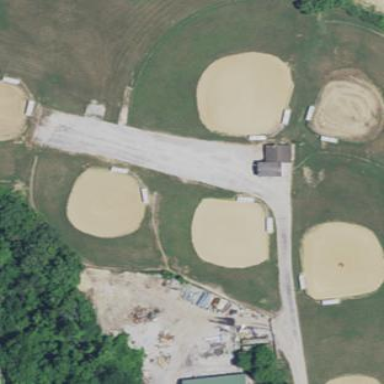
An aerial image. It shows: Baseball pitch for leisure and sports activities.